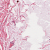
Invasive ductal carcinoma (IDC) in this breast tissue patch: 0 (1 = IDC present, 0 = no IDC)